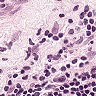
Metastatic tissue present: no